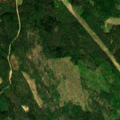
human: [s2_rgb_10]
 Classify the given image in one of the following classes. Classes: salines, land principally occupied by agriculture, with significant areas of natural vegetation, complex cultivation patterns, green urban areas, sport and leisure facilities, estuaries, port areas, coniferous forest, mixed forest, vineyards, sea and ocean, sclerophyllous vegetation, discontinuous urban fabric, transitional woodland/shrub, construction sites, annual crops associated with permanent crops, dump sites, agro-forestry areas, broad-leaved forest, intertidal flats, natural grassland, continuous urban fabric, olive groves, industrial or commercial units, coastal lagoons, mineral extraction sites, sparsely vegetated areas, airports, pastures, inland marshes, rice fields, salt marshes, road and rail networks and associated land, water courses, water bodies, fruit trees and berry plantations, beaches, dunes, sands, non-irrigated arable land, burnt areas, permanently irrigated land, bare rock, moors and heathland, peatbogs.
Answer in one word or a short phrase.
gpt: coniferous forest, mixed forest